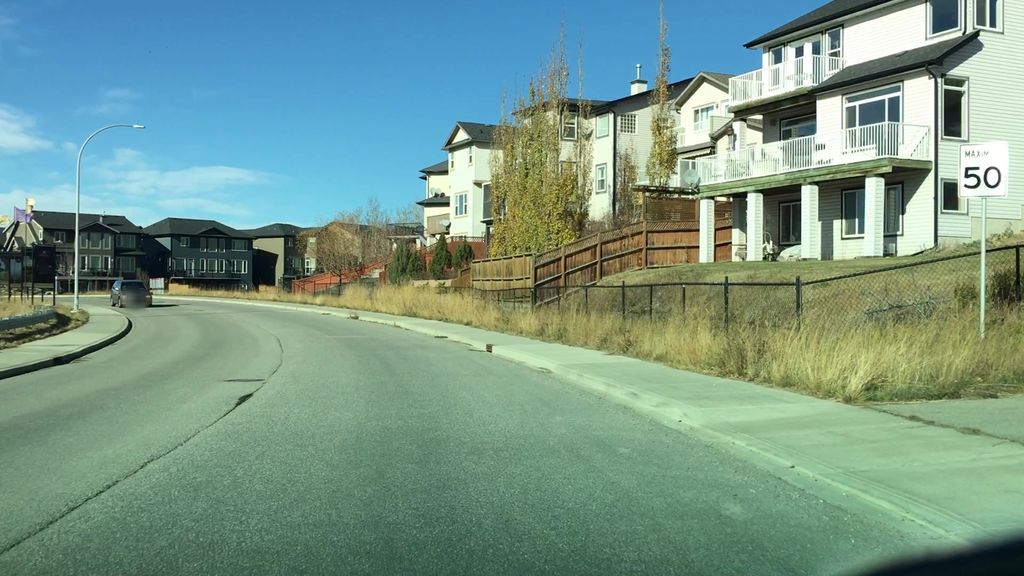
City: calgary